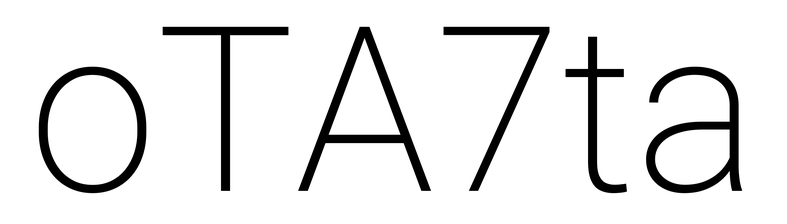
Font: Roboto_ExtraLight